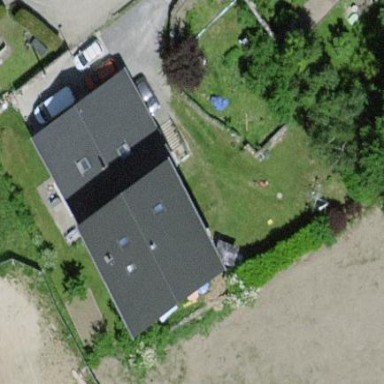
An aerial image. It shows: Detached building with gabled roof.